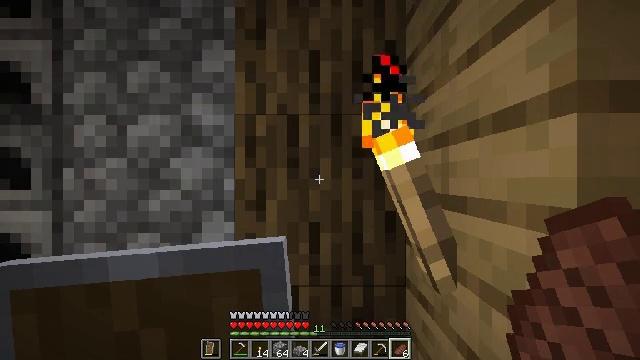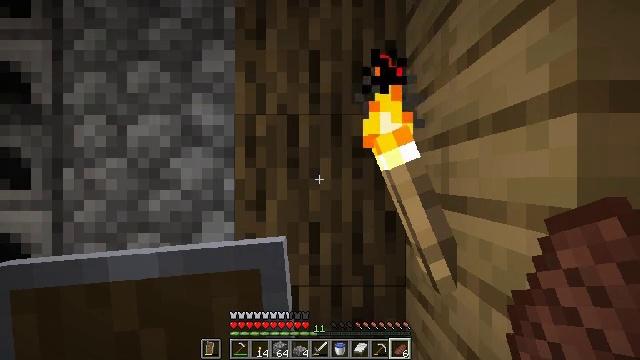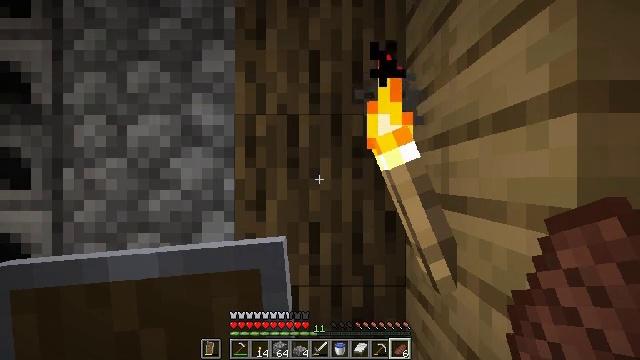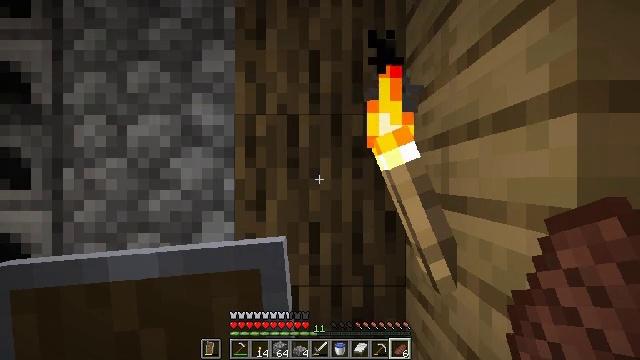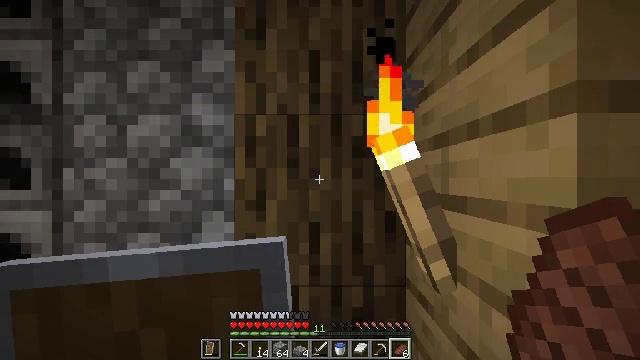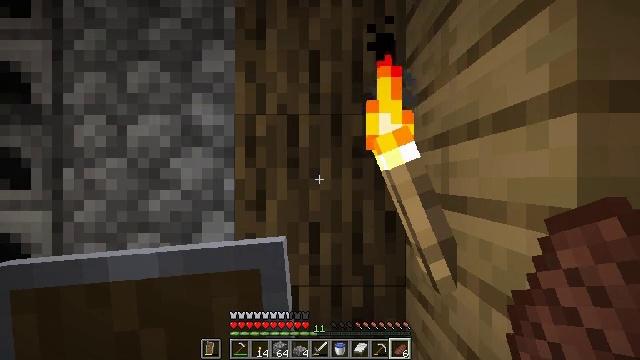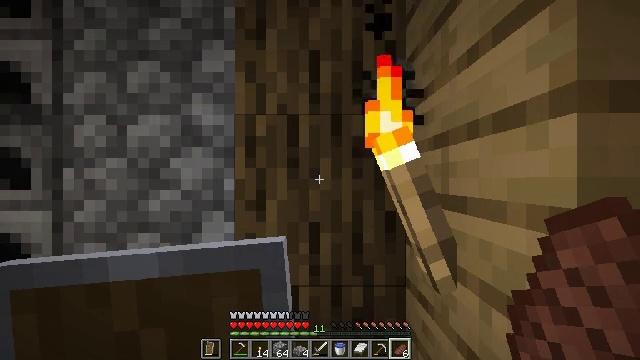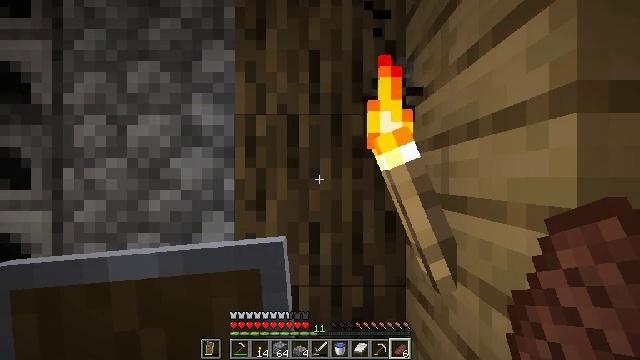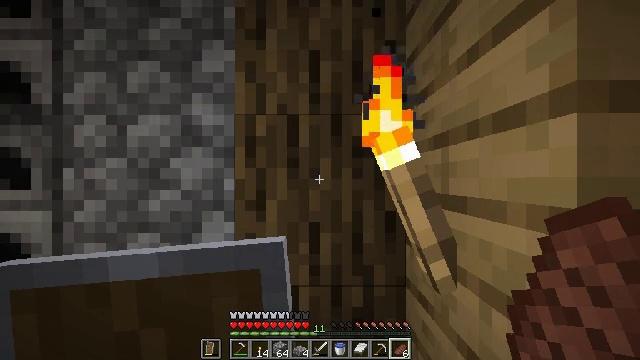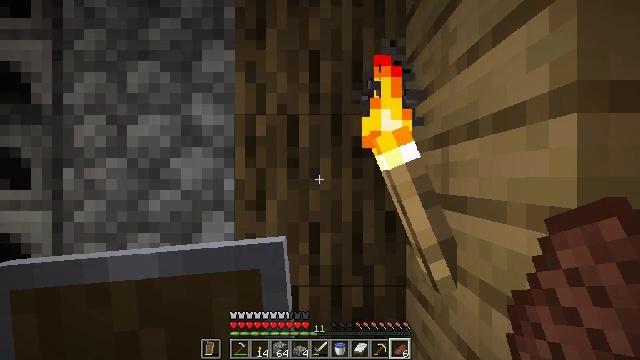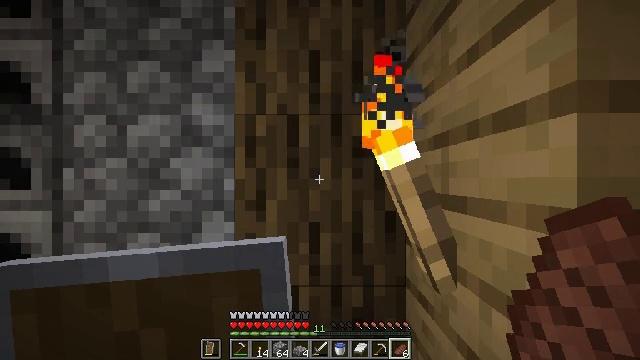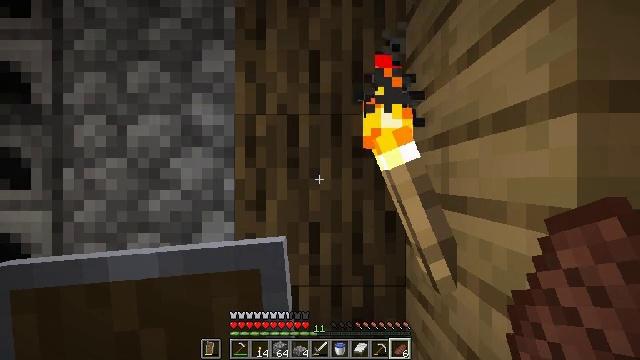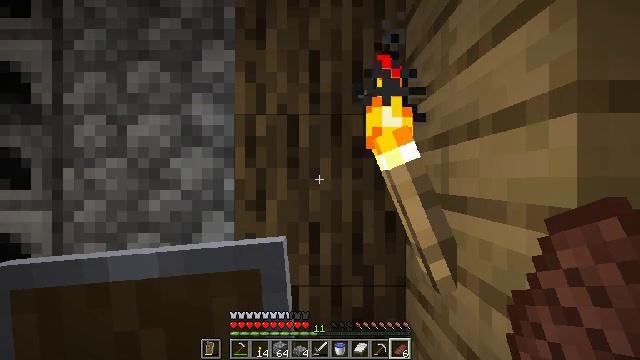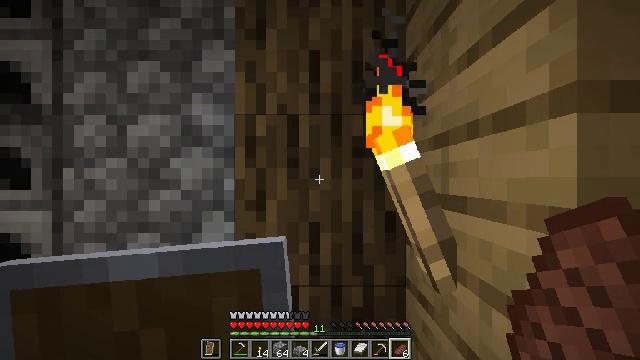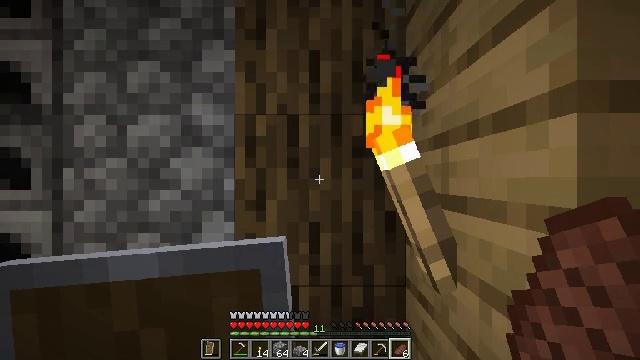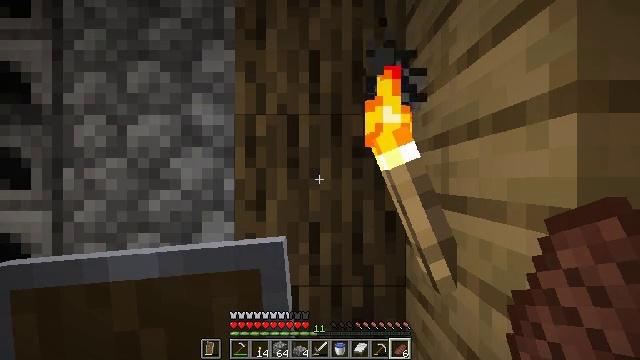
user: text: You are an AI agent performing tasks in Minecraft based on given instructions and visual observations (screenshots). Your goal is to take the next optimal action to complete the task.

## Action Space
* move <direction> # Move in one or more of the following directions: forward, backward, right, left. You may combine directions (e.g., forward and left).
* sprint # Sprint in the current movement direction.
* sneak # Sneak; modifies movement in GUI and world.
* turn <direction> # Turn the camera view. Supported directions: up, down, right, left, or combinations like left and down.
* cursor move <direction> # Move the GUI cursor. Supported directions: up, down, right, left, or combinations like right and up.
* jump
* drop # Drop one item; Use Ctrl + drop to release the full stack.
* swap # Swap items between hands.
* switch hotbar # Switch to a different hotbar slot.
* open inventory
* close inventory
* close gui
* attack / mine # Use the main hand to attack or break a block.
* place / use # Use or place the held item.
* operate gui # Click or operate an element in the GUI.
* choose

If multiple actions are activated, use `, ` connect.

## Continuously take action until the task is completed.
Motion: motion action
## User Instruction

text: Reclaim farmland by breaking it.
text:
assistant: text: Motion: no_op
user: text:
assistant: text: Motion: no_op
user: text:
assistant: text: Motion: no_op
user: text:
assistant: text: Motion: no_op
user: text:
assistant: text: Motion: no_op
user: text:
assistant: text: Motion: no_op
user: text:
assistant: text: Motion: no_op
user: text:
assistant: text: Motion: no_op
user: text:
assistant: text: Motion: no_op
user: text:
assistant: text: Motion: no_op
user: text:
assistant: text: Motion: no_op
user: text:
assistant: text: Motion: no_op
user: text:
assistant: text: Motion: no_op
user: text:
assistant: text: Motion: no_op
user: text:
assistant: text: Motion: no_op
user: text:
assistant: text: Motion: no_op
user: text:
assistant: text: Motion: no_op
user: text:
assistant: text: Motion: no_op
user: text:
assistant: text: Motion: no_op
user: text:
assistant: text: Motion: no_op
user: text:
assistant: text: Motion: no_op
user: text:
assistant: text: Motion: turn left
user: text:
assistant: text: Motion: no_op
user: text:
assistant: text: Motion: turn left and down
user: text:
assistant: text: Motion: turn left and down
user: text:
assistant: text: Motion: turn left
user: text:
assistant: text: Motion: turn left and down
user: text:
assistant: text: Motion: turn left and down
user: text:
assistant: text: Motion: turn left and down
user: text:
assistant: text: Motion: turn left and down